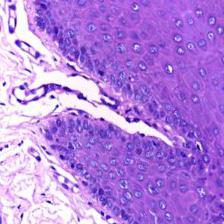
Diagnosis: Normal